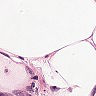
Metastatic tissue present: no